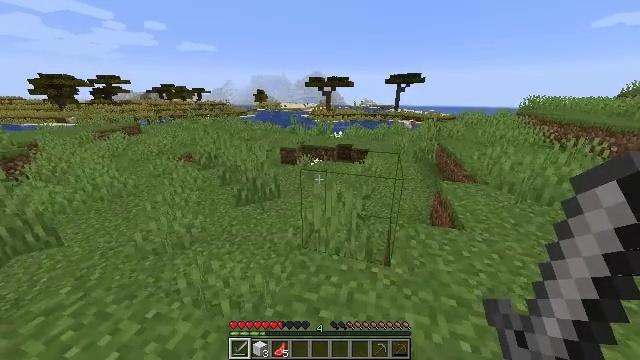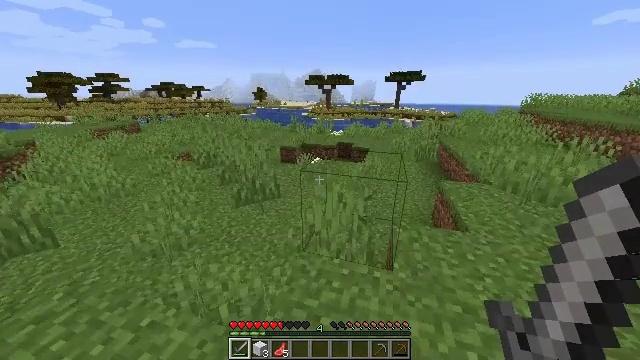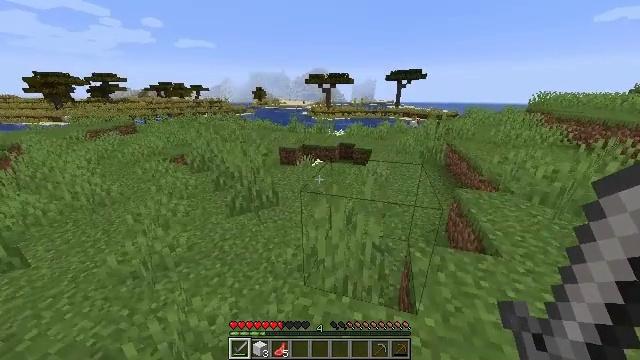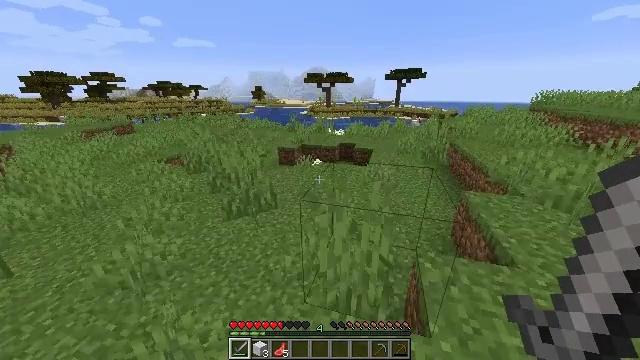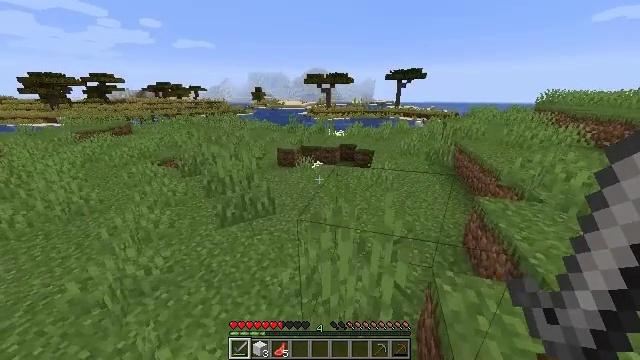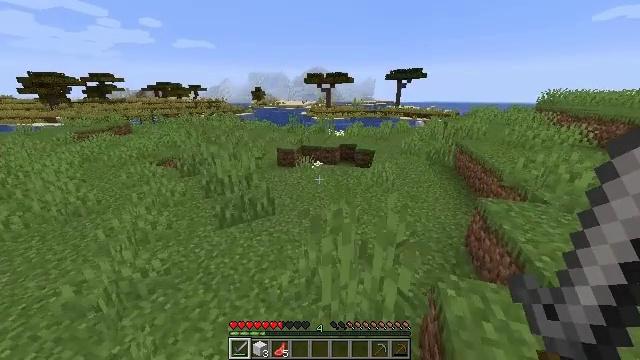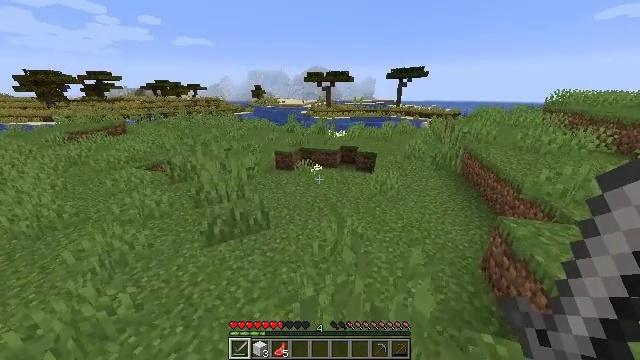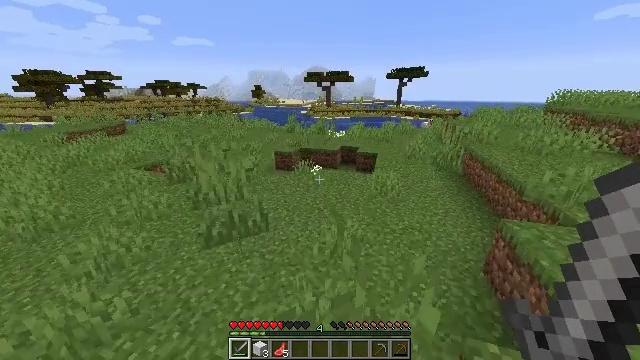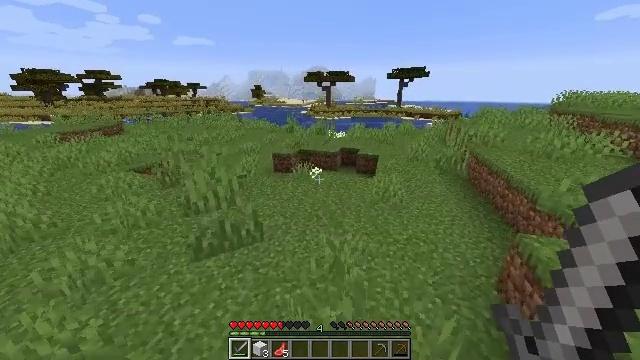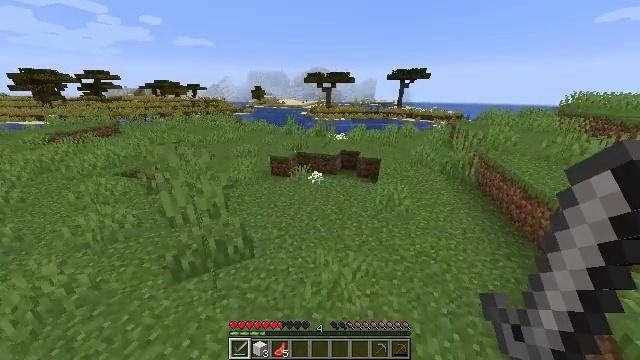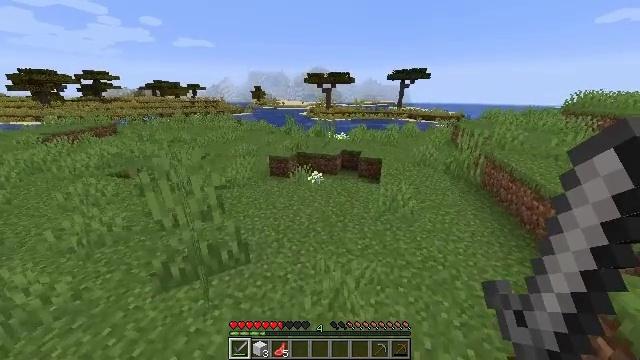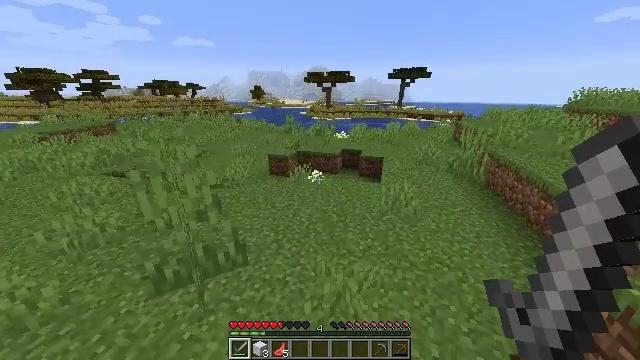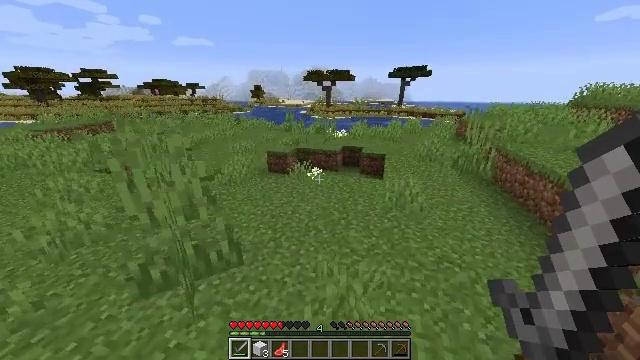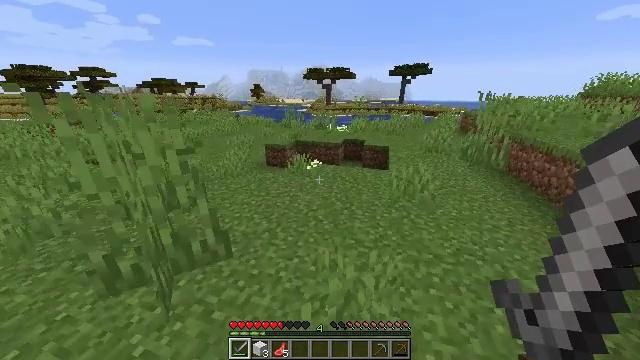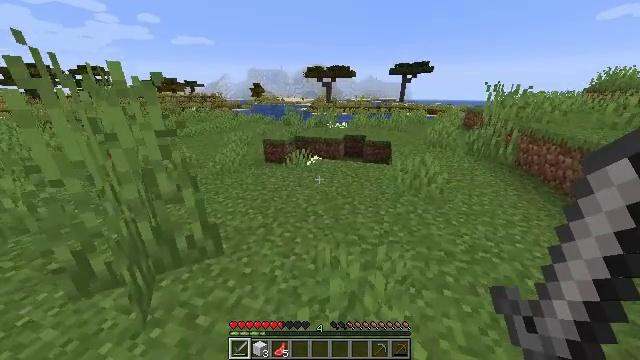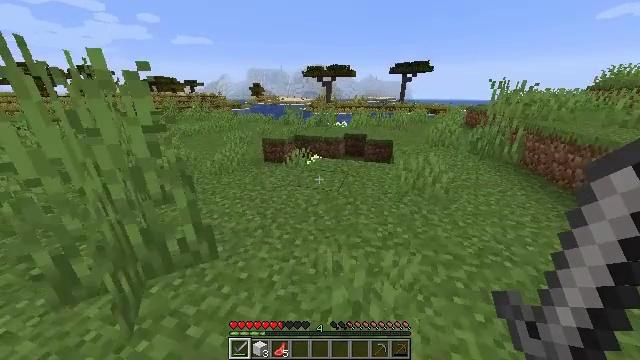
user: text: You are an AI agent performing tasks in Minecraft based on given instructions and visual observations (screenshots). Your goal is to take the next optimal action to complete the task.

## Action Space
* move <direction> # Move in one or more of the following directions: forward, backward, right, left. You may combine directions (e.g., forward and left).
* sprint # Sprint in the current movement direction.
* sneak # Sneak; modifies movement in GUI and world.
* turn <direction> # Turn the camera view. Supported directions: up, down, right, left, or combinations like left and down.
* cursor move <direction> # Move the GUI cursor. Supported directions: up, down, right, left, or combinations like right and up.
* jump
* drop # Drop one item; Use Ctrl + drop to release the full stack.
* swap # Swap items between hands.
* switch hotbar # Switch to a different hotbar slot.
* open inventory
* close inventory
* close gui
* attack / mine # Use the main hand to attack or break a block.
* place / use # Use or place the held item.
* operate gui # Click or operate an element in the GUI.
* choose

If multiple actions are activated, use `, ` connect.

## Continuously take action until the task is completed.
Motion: motion action
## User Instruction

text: Get cooked cod by cooking cod in the furnace.
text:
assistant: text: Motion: move forward
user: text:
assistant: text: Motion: move forward
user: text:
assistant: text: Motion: move forward
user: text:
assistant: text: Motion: move forward
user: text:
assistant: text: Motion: move forward
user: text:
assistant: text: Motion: move forward
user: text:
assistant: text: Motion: move forward
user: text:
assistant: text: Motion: move forward
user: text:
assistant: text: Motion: move forward
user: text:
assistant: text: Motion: move forward
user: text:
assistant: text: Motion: move forward
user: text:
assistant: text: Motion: move forward
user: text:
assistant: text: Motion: move forward
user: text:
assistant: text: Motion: move forward
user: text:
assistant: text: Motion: move forward
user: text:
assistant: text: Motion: move forward
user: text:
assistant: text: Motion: move forward
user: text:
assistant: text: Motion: move forward
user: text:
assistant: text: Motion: move forward
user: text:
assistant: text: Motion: move forward
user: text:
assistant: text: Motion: move forward, turn left
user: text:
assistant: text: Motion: move forward, turn left
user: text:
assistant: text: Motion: move forward, turn left
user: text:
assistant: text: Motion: move forward, turn left
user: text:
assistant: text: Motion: move forward, turn left
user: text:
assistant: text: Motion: move forward
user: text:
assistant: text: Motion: move forward
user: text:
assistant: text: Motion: move forward
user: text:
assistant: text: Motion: move forward
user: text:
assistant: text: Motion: move forward